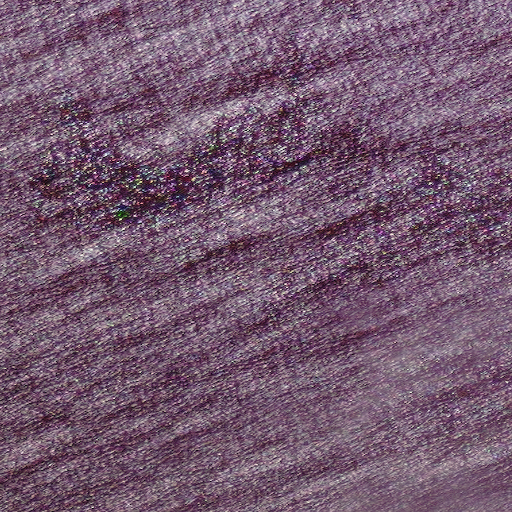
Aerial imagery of bar in Alaska named Moses Rocks containing only unknown